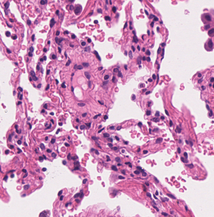
Tumor epithelial tissue: no
Tumor-associated stroma tissue: no
Normal tissue: yes